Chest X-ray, PA view. Patient: 18 years old, sex M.
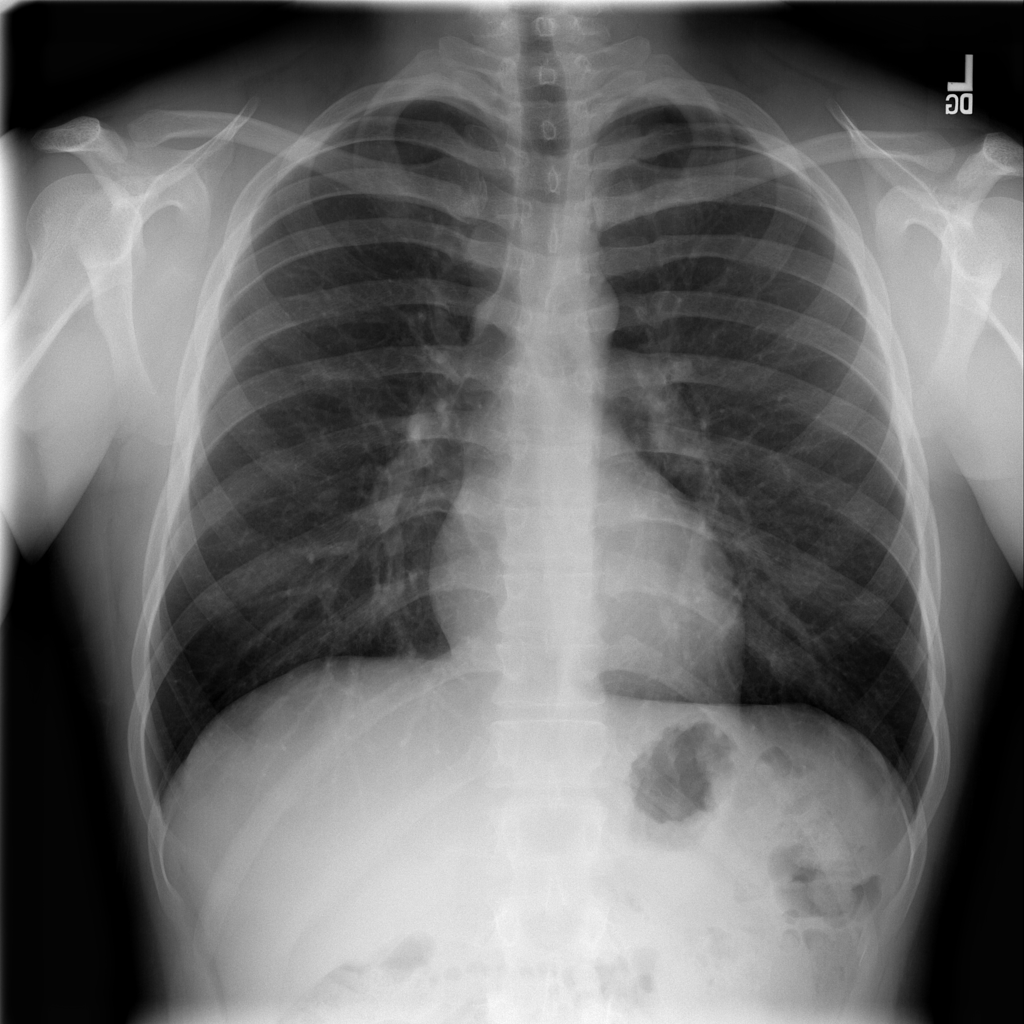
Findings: No Finding